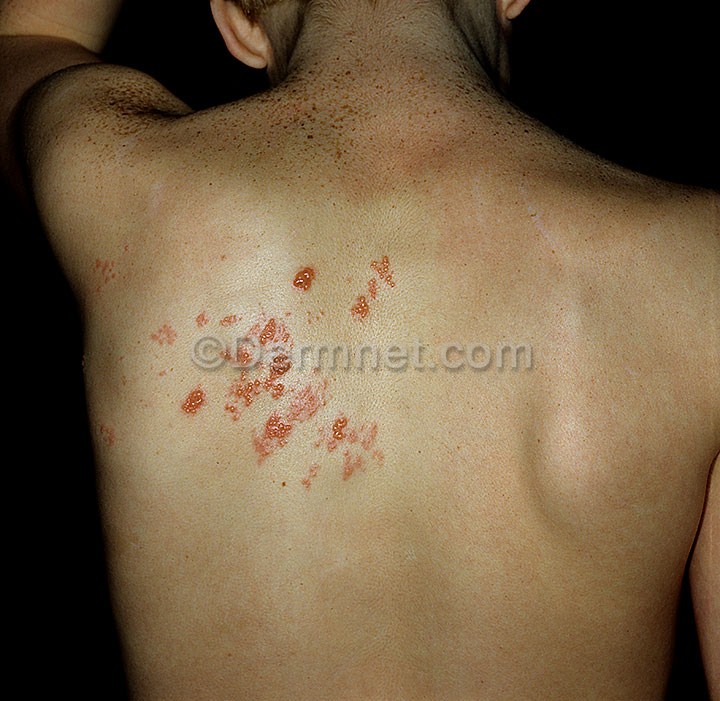
Disease: Warts Molluscum and other Viral Infections